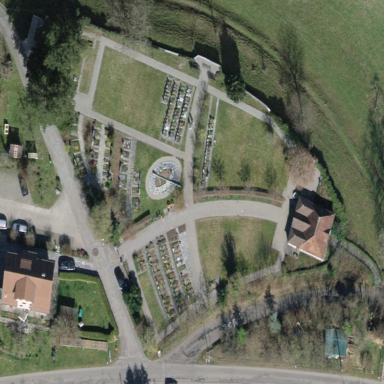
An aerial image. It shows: Cemetery.